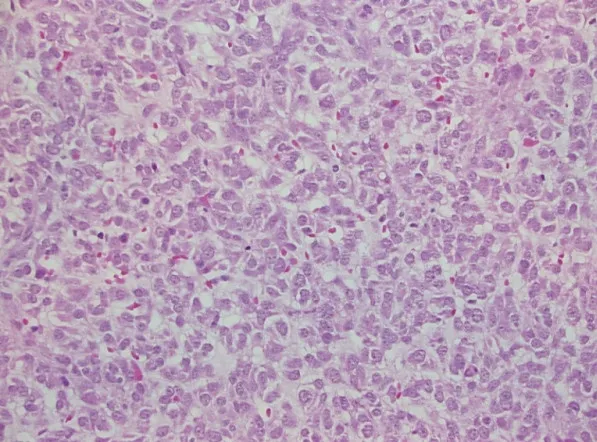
Photomicrograph of cerebral metastases showing sheets of epithelioid and spindle cells, (H&E x 200).
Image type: pathology (h&e)